Field crop: maize
Growth stage: 2
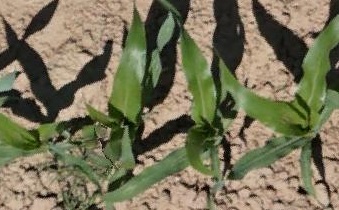
Species: maize